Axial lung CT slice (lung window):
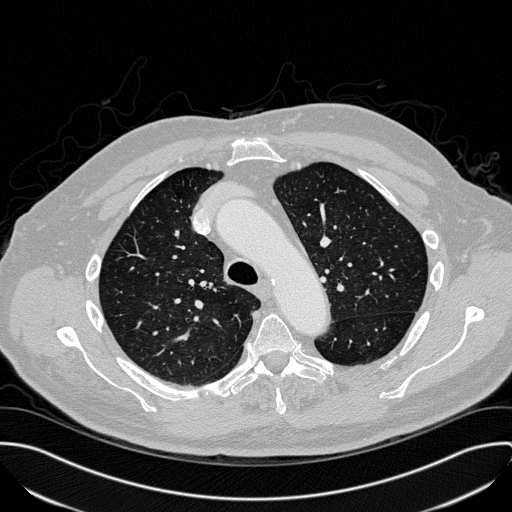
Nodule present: no